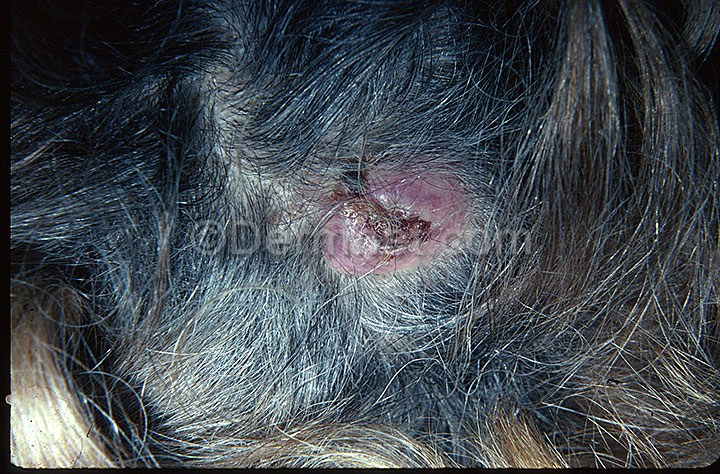
Disease: Actinic Keratosis Basal Cell Carcinoma and other Malignant Lesions